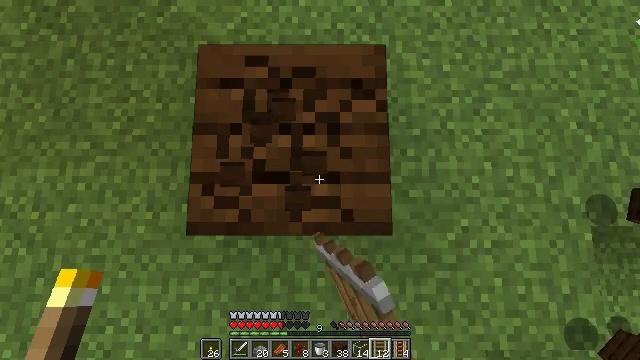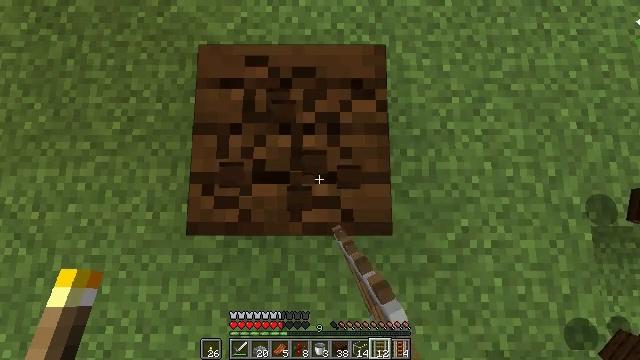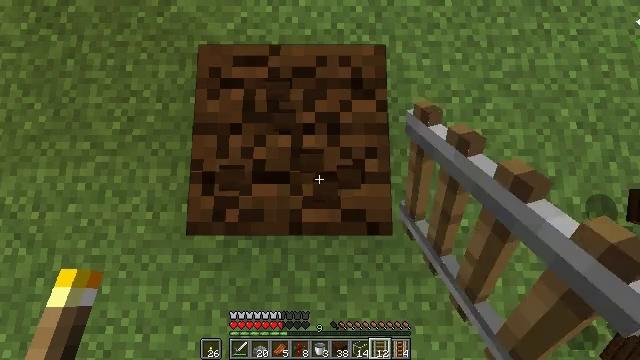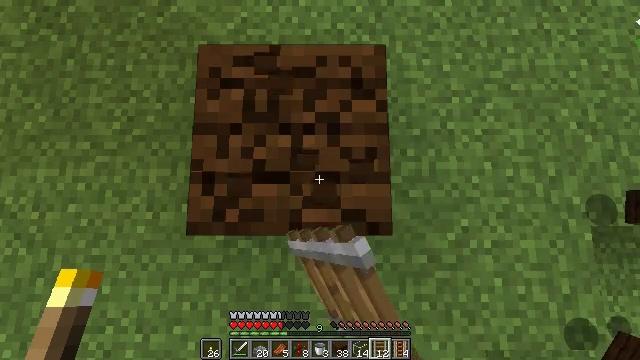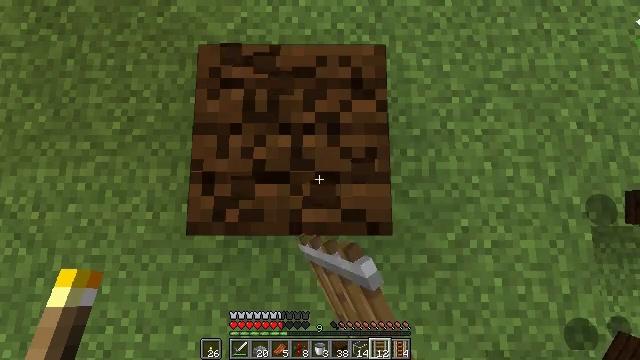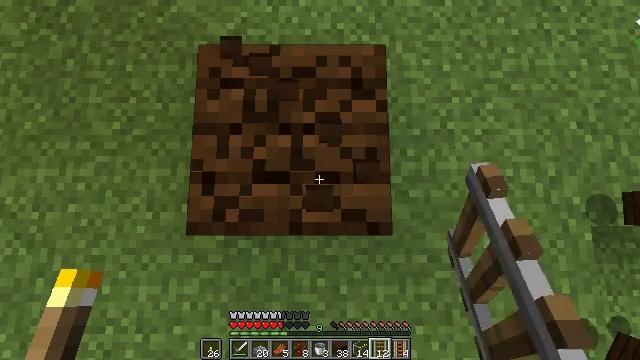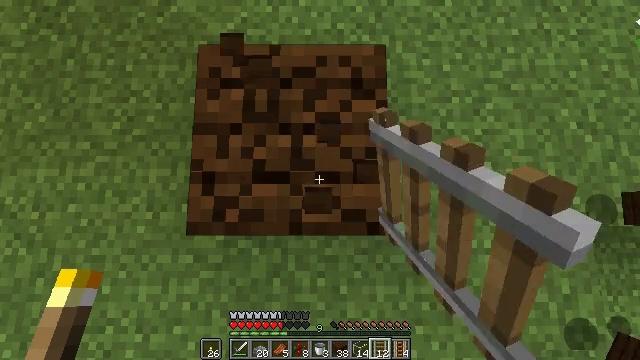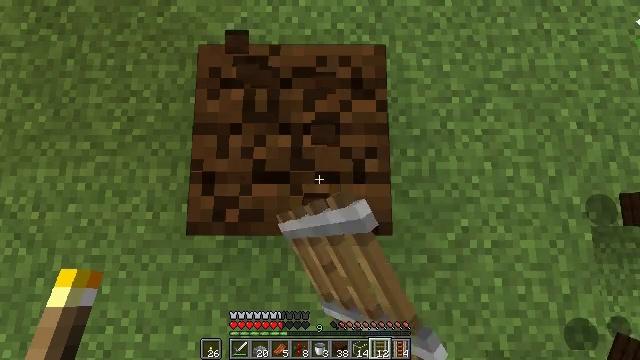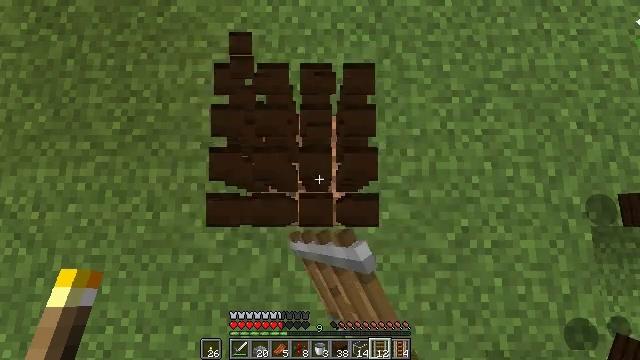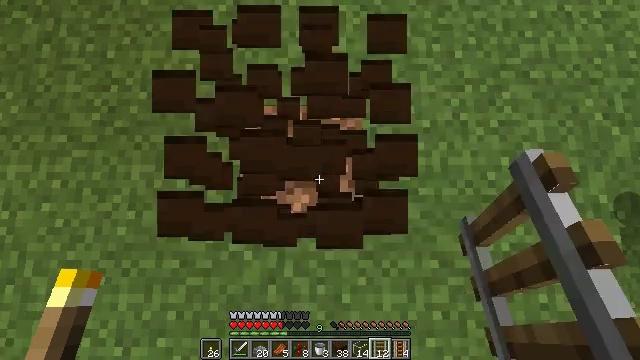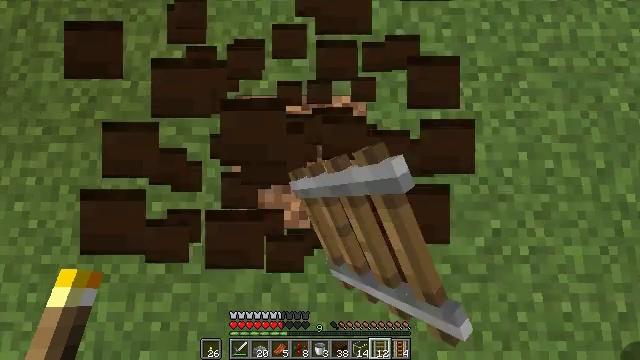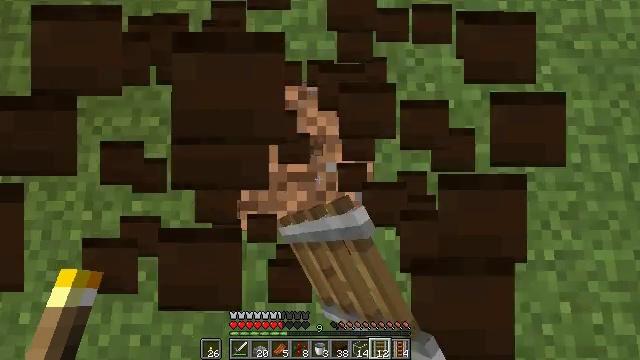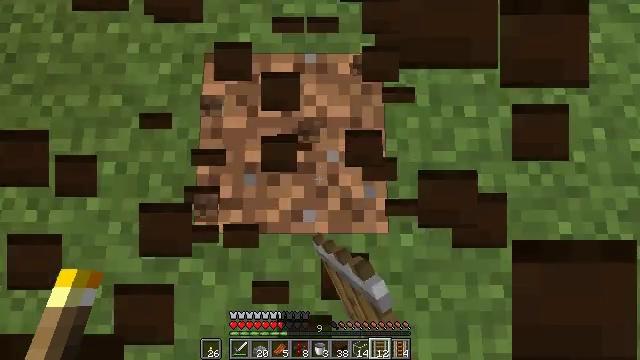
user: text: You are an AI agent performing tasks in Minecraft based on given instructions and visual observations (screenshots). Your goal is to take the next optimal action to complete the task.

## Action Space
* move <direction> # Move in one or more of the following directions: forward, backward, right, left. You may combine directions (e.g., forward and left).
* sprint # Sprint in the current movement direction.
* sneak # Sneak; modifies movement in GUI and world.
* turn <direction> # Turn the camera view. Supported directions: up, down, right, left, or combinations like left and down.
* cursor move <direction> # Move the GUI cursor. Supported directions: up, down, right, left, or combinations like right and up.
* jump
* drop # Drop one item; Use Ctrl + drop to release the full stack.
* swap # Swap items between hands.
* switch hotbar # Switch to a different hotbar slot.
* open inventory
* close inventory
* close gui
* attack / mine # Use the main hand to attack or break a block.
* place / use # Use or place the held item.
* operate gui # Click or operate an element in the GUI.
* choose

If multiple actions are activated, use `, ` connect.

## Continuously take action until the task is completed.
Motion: motion action
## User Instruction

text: Collect dark oak planks from a structure.
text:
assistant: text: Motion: sneak, attack / mine
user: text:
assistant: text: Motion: sneak, attack / mine
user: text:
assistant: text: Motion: sneak, attack / mine
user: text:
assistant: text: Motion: sneak, attack / mine
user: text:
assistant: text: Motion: sneak, attack / mine
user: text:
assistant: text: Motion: sneak, attack / mine
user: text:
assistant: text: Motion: sneak, attack / mine
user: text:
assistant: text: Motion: sneak, attack / mine
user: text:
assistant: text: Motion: sneak, attack / mine
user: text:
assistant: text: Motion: sneak, attack / mine
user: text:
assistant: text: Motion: sneak, attack / mine
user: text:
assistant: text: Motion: sneak, attack / mine
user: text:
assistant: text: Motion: sneak, attack / mine